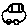
Label: car